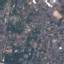
Land use / land cover: Residential